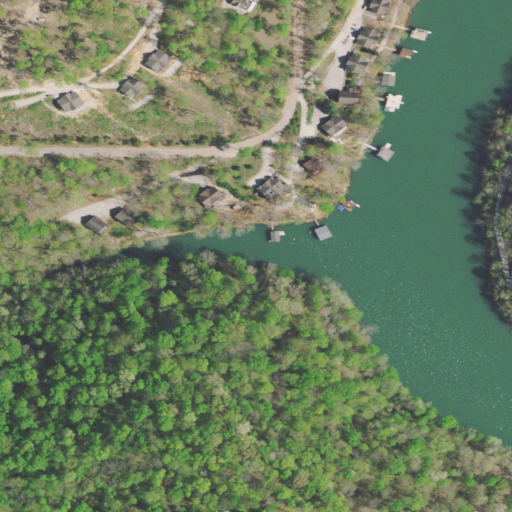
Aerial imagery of valley in Tennessee named Stillhouse Hollow containing deciduous forest, open water, grassland, open development, medium intensity development, low intensity development, shrub, and evergreen forest